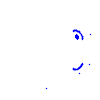
Particle: pion